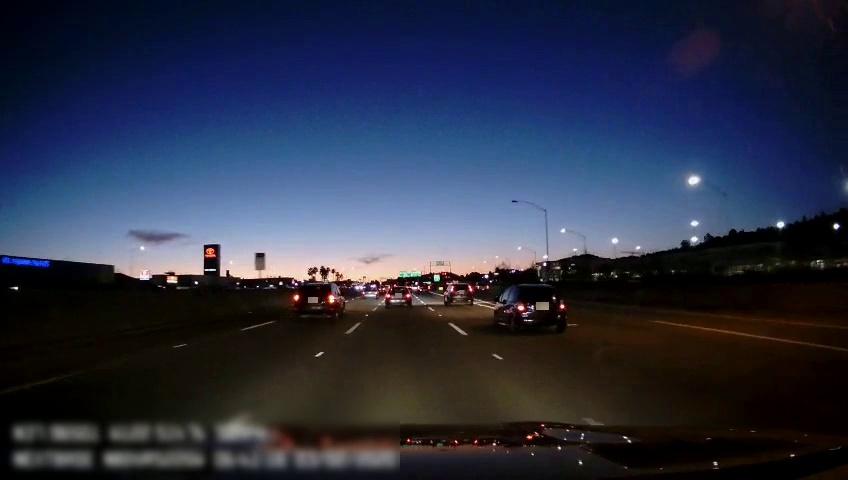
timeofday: Night
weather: Other
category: Drivable Space
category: Vehicles | SUV
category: Vehicles | SUV
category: Vehicles | SUV
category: Vehicles | Car
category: Vehicles | Car
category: Vehicles | Car
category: Lanes | Current Lane
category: Lanes | Current Lane
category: Lanes | Alternate Lane
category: Lanes | Alternate Lane
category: Lanes | Alternate Lane
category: Lanes | Alternate Lane
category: Traffic | Signs
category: Traffic | Signs